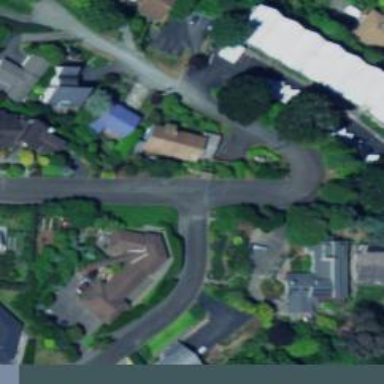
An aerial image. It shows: Stop road.